Question: I am using bootstrap for my dropdown menu. But it has a problem,
If My dropdown menu have multilevel submenu then it shows off the screen, and bottom scroll bar appear.
How do I keep my submenu inside the screen, I need a jQuery solution.

---
<URL>
---
'''
<div class="navbar navbar-fixed-top">
<div class="navbar-inner">
<div class="container-fluid">
<div class="nav-collapse">
<ul class="nav">
<li class="active"><a href="#">Home</a></li>
<li><a href="#">Link</a></li>
<li><a href="#">Link</a></li>
<li><a href="#">Link</a></li>
<li class="dropdown">
<a data-toggle="dropdown" class="dropdown-toggle" href="#">Dropdown <b class="caret"></b></a>
<ul class="dropdown-menu">
<li>
<a href="#">2-level Dropdown <i class="icon-arrow-right"></i></a>
<ul class="dropdown-menu sub-menu">
<li><a href="#">Action</a></li>
<li><a href="#">Another action</a></li>
<li><a href="#">Something else here</a></li>
<li class="divider"></li>
<li class="nav-header">Nav header</li>
<li><a href="#">Separated link</a></li>
<li><a href="#">One more separated link</a></li>
</ul>
</li>
<li><a href="#">Another action</a></li>
<li><a href="#">Something else here</a></li>
<li class="divider"></li>
<li class="nav-header">Nav header</li>
<li><a href="#">Separated link</a></li>
<li><a href="#">One more separated link</a></li>
</ul>
</li>
</ul>
</div><!-- /.nav-collapse -->
</div>
</div>
</div>
'''
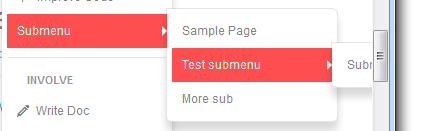
Answer: How about this: It checks to see if the sub menu is going to overflow and modifies it's position by the width of the sub menu so it's on the other side
'''
$('.sub-menu').parent().hover(function() {
var menu = $(this).find("ul");
var menupos = $(menu).offset();
if (menupos.left + menu.width() > $(window).width()) {
var newpos = -$(menu).width();
menu.css({ left: newpos });
}
});
'''
<URL>